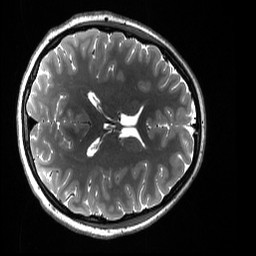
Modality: T2w
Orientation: axial
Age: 18
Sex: female